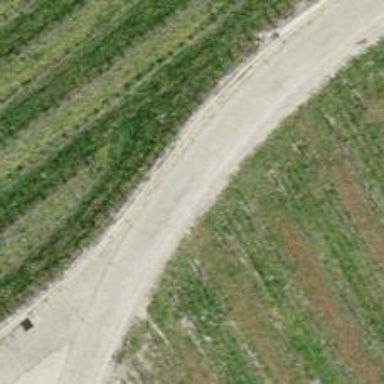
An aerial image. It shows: Concrete track with grade1 quality.